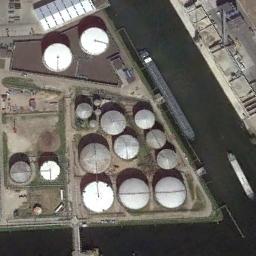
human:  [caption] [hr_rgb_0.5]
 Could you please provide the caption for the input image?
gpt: There are three white storage tanks and three silver storage tanks .

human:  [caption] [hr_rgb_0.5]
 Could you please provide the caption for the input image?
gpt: There are many storage tanks on the bare land next to the river .

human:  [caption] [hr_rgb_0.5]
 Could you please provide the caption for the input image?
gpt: There are several ships beside the storage tanks .

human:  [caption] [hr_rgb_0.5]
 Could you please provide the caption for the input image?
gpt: In the open space surrounded by water there are many neatly arranged storage tanks of different sizes .

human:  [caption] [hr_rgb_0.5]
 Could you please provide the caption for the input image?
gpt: There are some storage tanks beside the river .